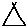
Label: triangle